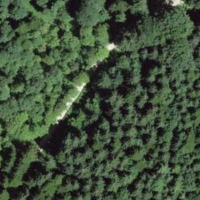
EUNIS habitat code: 43
Species observed at this site:
Campanula trachelium